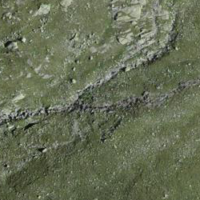
EUNIS habitat code: 31
Species observed at this site:
Oenanthe oenanthe
Prunella collaris
Anthus spinoletta